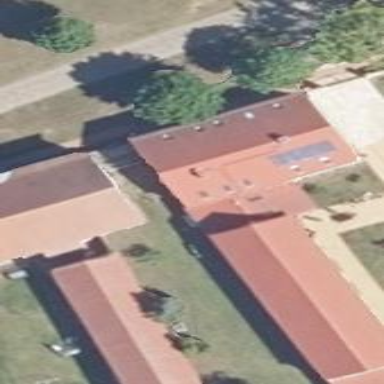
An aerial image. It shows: Gabled building.